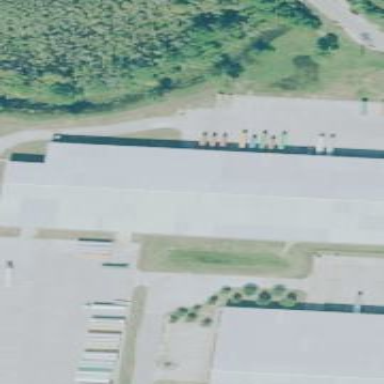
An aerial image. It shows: Warehouse building.